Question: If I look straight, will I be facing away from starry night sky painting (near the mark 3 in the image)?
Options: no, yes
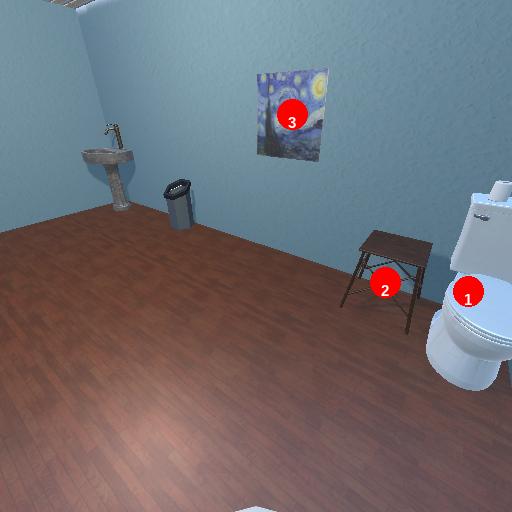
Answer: no